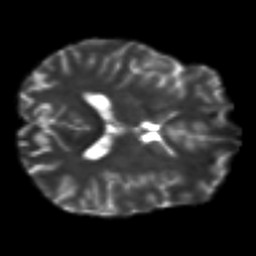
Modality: T2w
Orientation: axial
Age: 24
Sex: male
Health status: ill
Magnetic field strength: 3 T
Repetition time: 8.4 s
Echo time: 0.0926 s